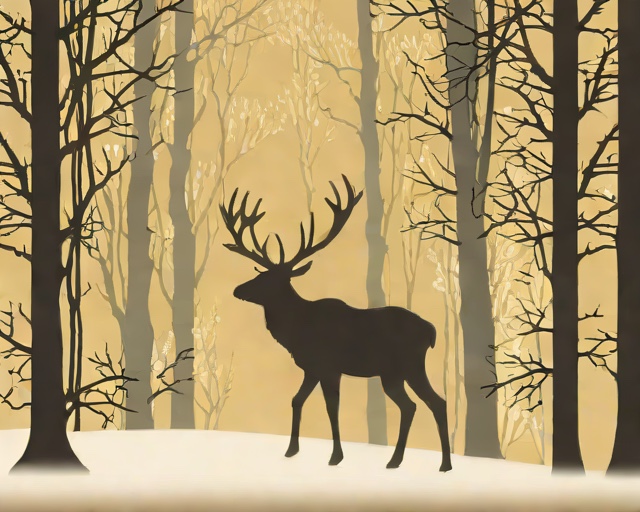
Category: Winter